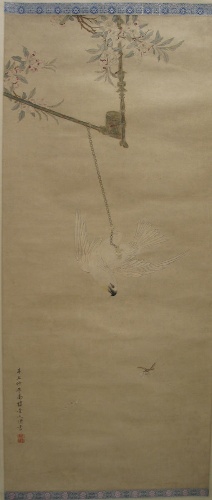
Title: 清   陳書   白鸚鵡圖   軸|Cockatoo
Artist: Chen Shu
Artist bio: Chinese, 1660–1736
Date: dated 1721
Object type: Hanging scroll
Classification: Paintings
Medium: Hanging scroll; ink and color on paper
Culture: China
Period: Qing dynasty (1644–1911)
Dimensions: 37 1/16 x 17 3/16 in. (94.1 x 43.7 cm)
Department: Asian Art
Credit line: John Stewart Kennedy Fund, 1913
Accession year: 1913
Repository: Metropolitan Museum of Art, New York, NY
Tags: Birds